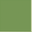
Piece: xx